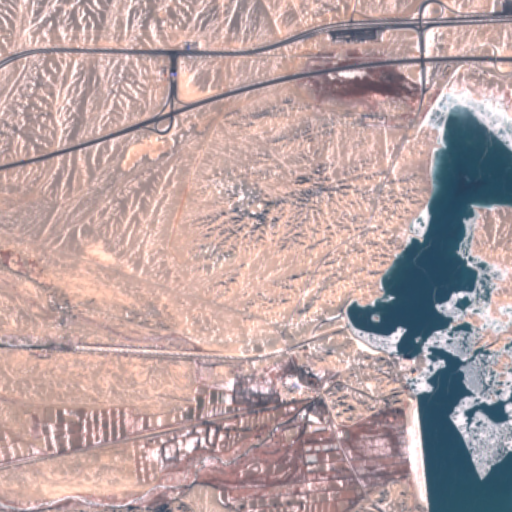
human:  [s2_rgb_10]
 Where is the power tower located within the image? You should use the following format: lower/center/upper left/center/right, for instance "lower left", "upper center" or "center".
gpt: The power tower is located in the upper left of the image.
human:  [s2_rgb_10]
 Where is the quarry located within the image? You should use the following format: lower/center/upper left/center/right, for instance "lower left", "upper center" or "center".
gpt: The quarry is located in the center left of the image.
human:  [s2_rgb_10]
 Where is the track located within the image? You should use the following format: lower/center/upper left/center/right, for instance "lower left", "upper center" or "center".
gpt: There is no track in the image.